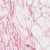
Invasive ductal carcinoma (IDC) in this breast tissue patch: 0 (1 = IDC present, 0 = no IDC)